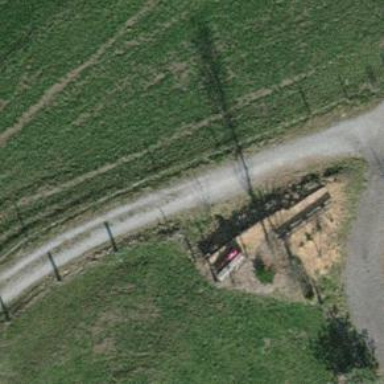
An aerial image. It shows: Bench for seating.